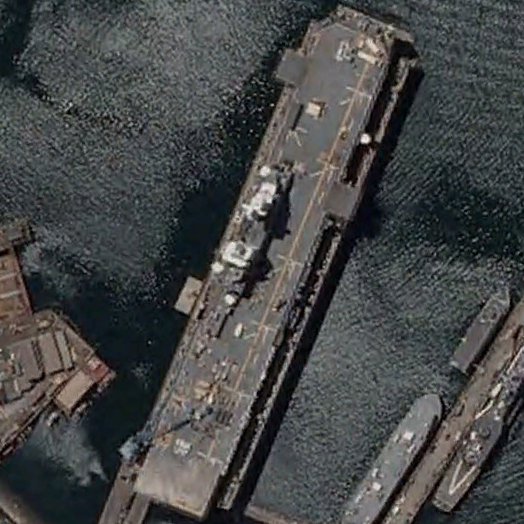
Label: assault